Interaction volume radius: 10 \u00c5
Interaction volume height: 15 \u00c5
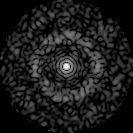
Disorder parameter: 0.8749